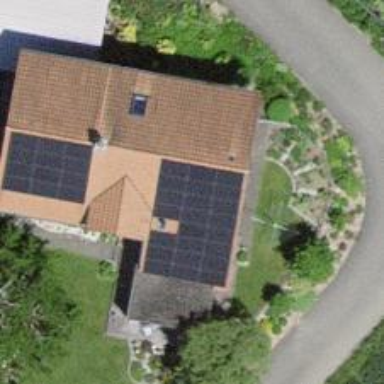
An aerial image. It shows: Solar power generator with photovoltaic panels.